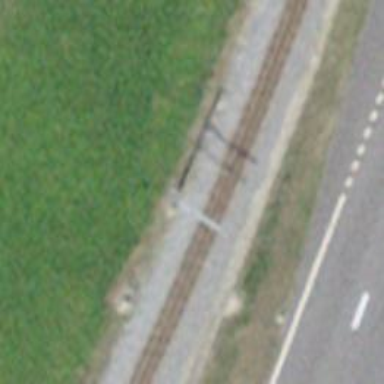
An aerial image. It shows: Catenary mast for power lines.